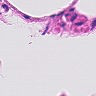
Metastatic tissue present: no